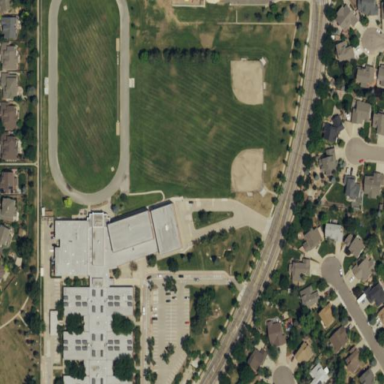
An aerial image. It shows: School.